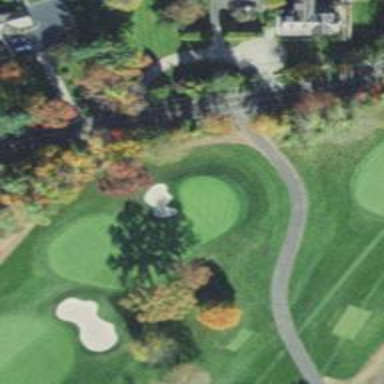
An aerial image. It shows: View of golf hole.